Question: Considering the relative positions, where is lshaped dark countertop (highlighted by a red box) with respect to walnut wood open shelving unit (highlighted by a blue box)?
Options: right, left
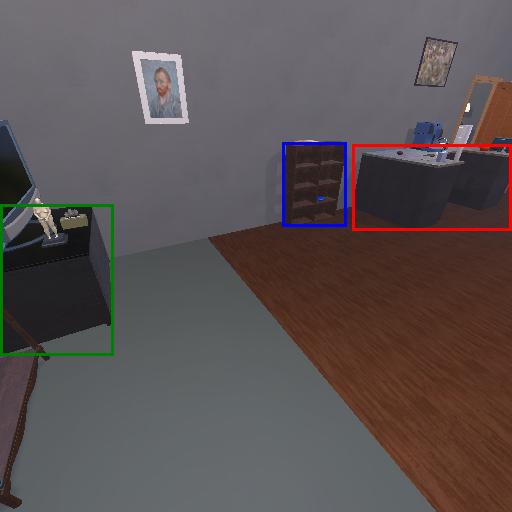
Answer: right